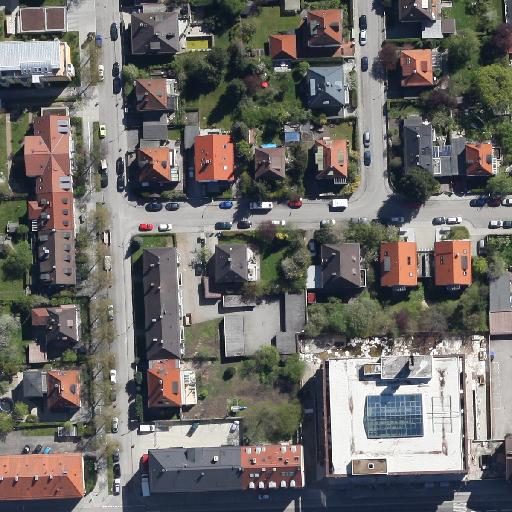
Referring expression: car